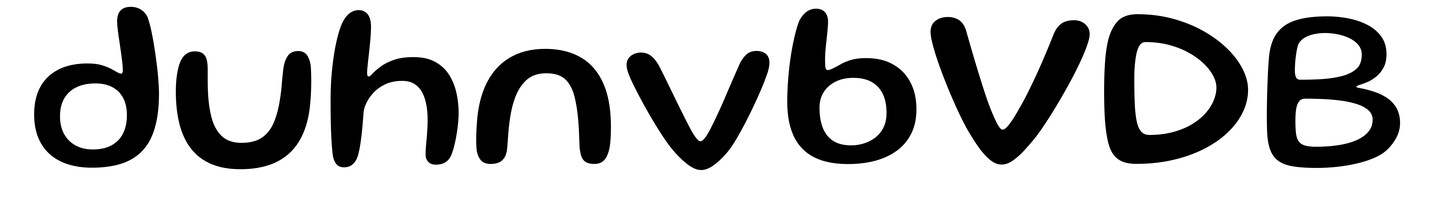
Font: Gluten_Regular